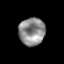
Tissue: prostate
Cell type: Endothelial cells
Senescence score: 0.3269
Nuclear area (px): 708
Mean DAPI intensity: 140.493